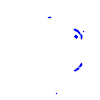
Particle: kaon